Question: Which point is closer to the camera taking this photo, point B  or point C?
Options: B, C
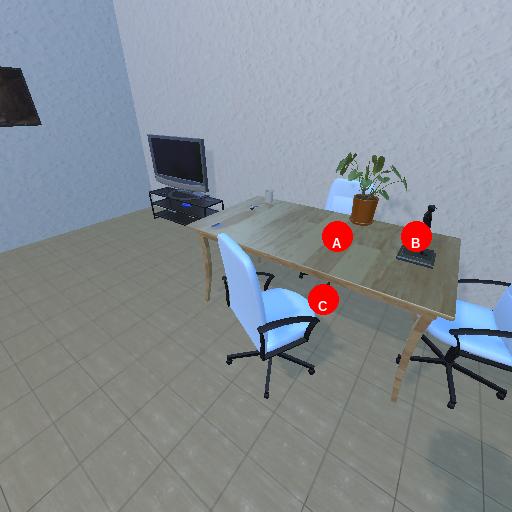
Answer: B